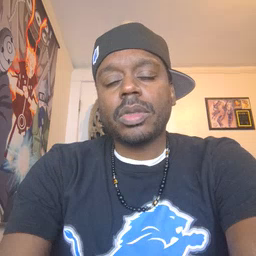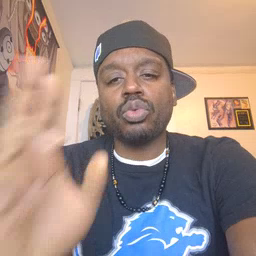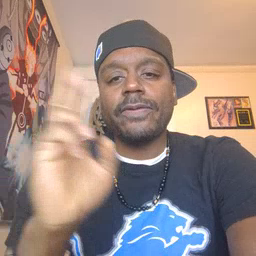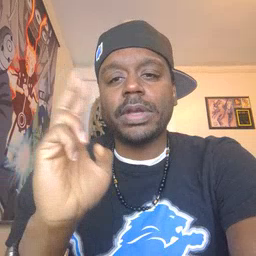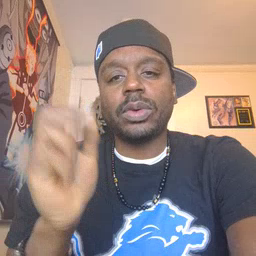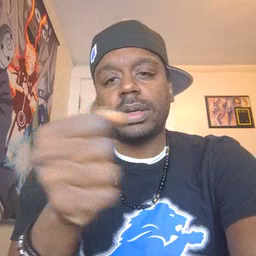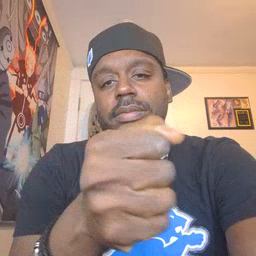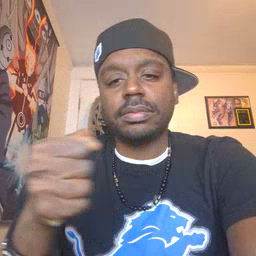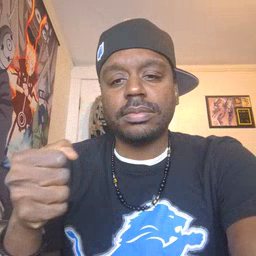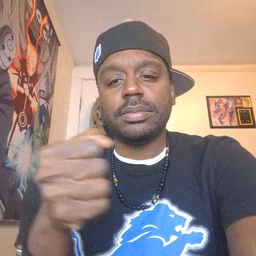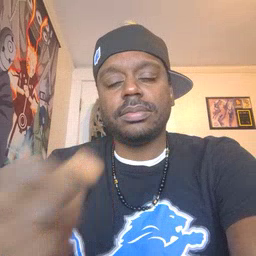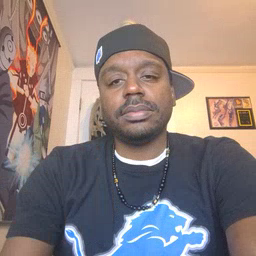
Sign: refrigerator